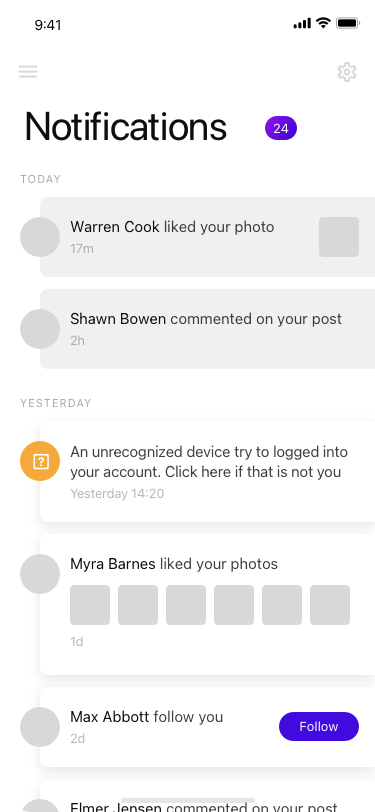
Text in this UI design:
Warren Cook liked your photo
17m
Shawn Bowen commented on your post
2h
Elmer Jensen commented on your post
An unrecognized device try to logged into your account. Click here if that is not you
Yesterday 14:20

Myra Barnes liked your photos
1d
Follow
Max Abbott follow you
2d
YESTERDAY
TODAY
Notifications
24